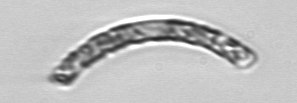
Label: Guinardia_striata